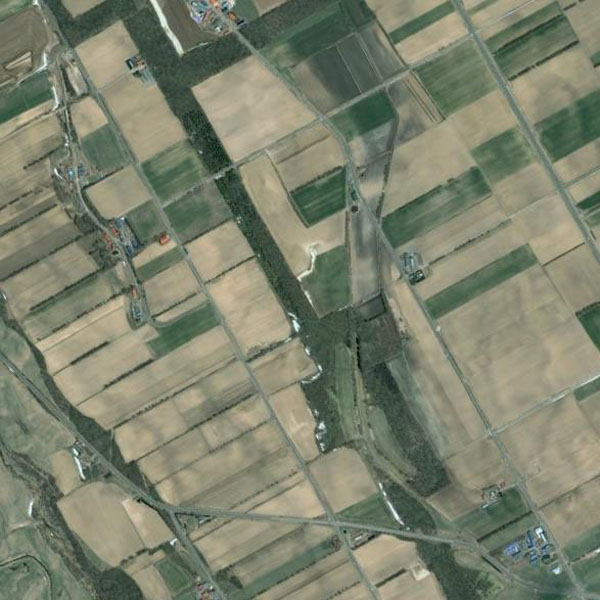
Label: Farmland